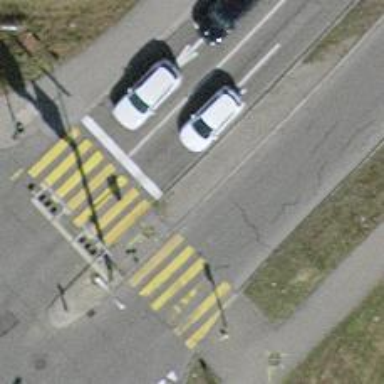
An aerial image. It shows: Road with traffic signals.